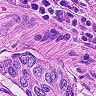
Metastatic tissue present: no